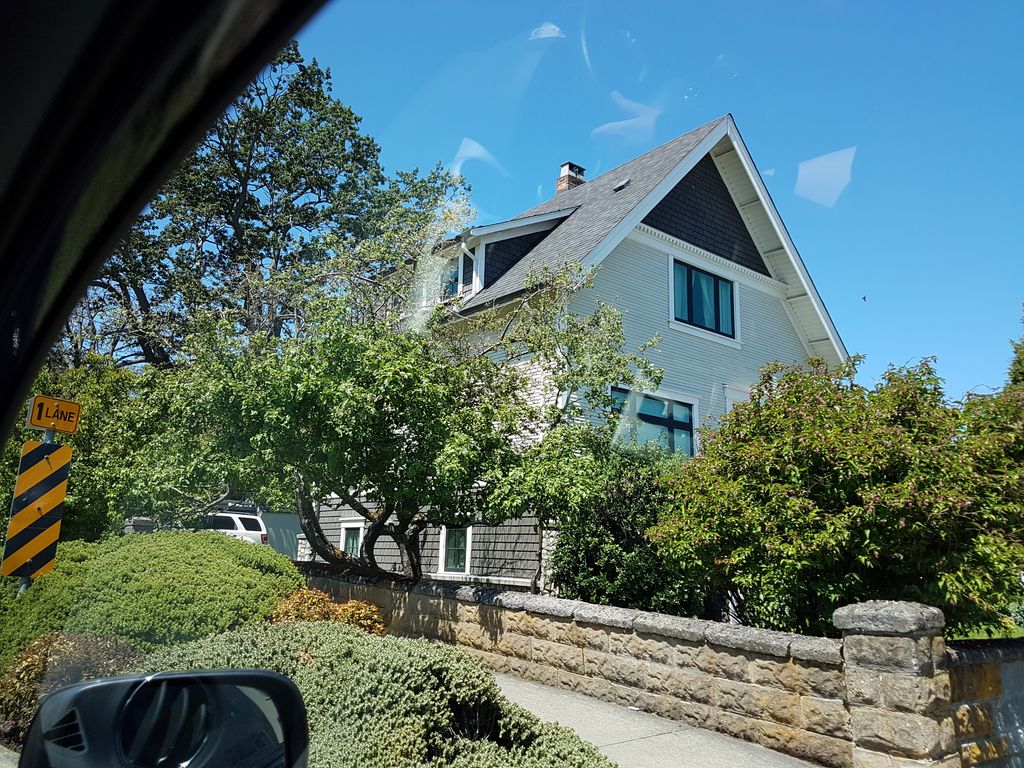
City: victoria